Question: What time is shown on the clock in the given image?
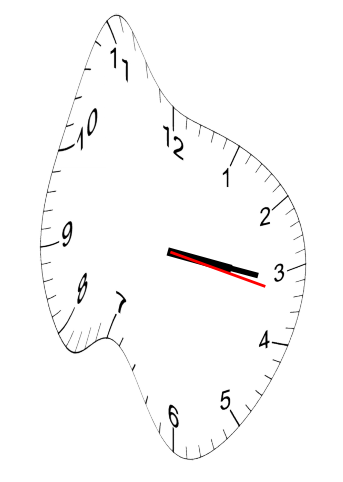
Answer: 03:16:17